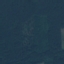
Land use / land cover: Forest